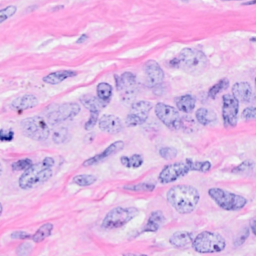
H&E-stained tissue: Breast